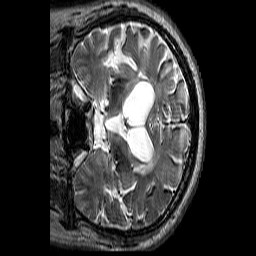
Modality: T2w
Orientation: coronal
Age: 56
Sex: male
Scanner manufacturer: siemens
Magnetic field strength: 3 T
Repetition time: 3.2 s
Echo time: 0.213 s